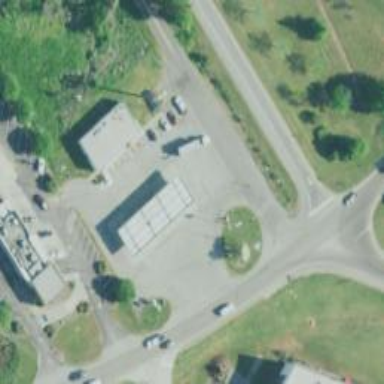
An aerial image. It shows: Convenience shop.